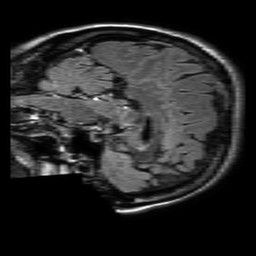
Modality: FLAIR
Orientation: sagittal
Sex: female
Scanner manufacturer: philips
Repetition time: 11 s
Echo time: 0.125 s